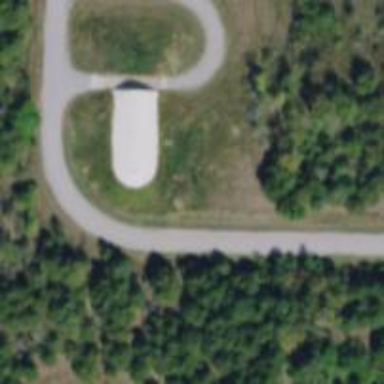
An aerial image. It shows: Military bunker.